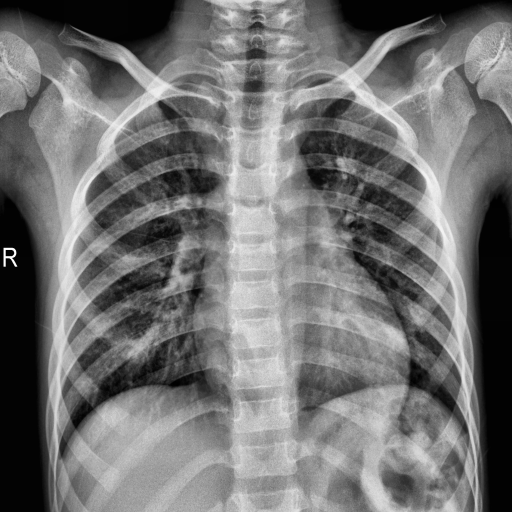
Finding: NORMAL